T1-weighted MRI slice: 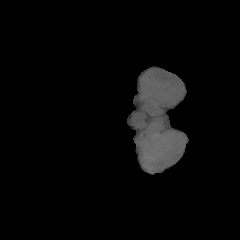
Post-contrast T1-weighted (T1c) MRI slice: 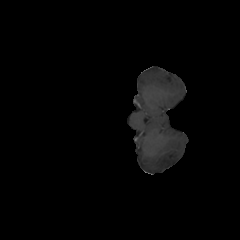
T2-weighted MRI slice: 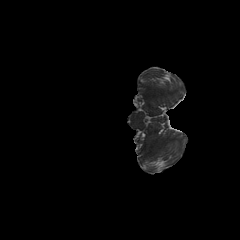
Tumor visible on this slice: no